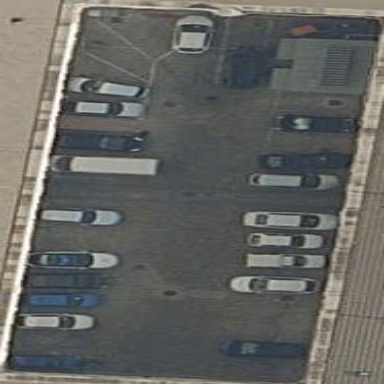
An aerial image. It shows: Parking area with surface.